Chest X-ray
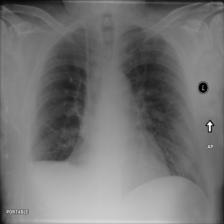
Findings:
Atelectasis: negative
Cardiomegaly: negative
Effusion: negative
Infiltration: negative
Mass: negative
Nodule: negative
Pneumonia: negative
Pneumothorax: negative
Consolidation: negative
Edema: negative
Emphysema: negative
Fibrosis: negative
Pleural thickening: negative
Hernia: negative